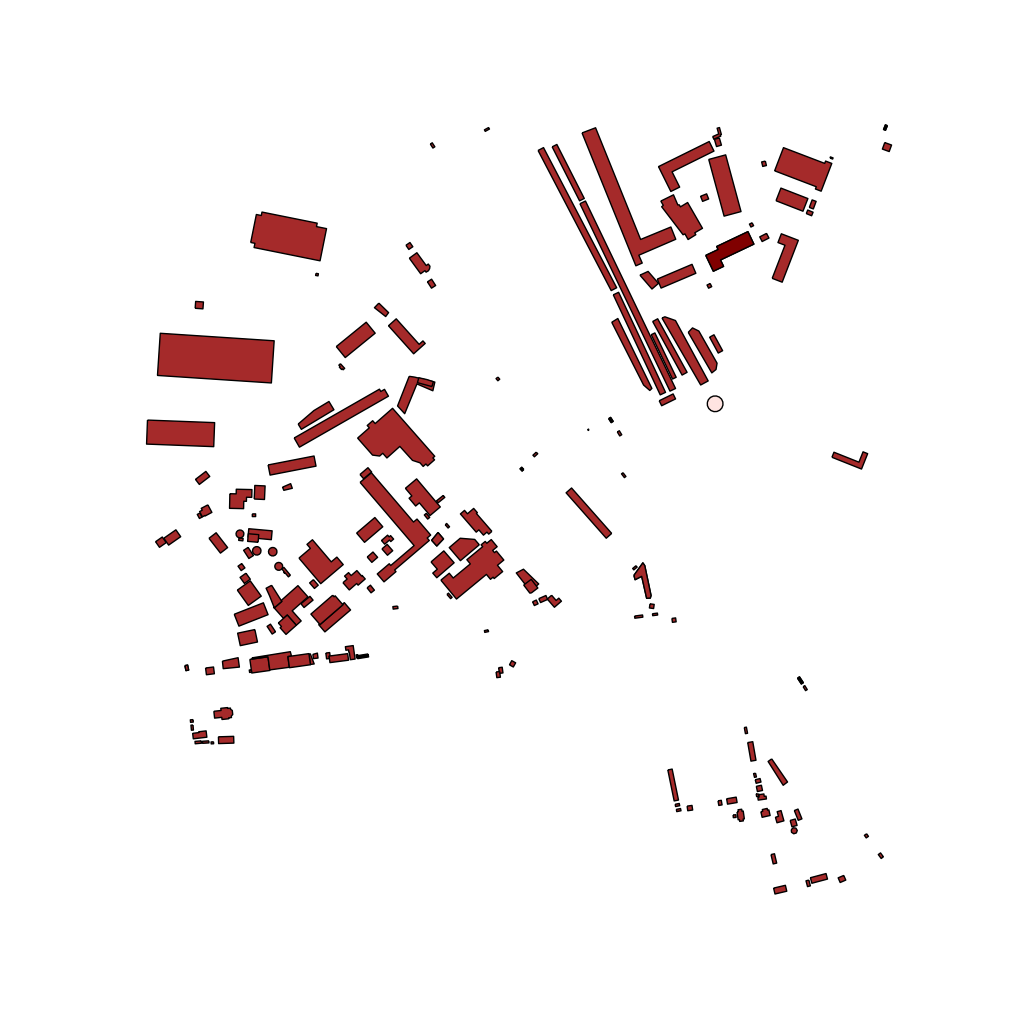
Tags: overhead vector_map, industrial, recreation, residential, special, transport, individual_rise, low_rise, density_1, Building, Facility, Fire, Gas, 1.0 km²